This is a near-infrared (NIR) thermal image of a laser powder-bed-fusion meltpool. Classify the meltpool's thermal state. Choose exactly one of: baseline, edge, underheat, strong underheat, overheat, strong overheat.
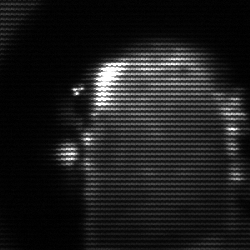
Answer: baseline